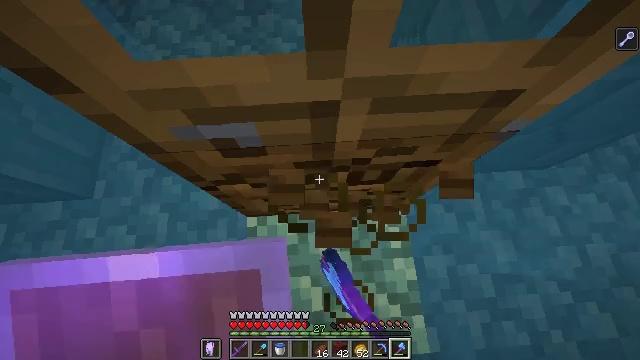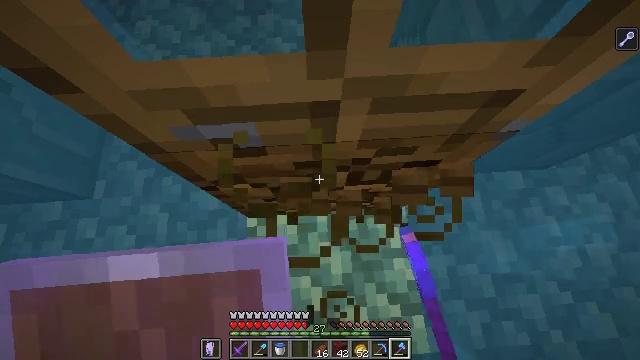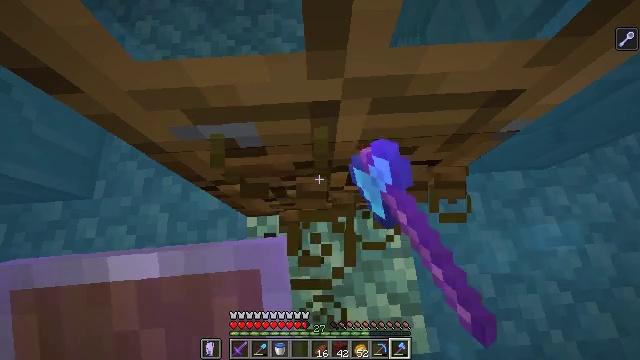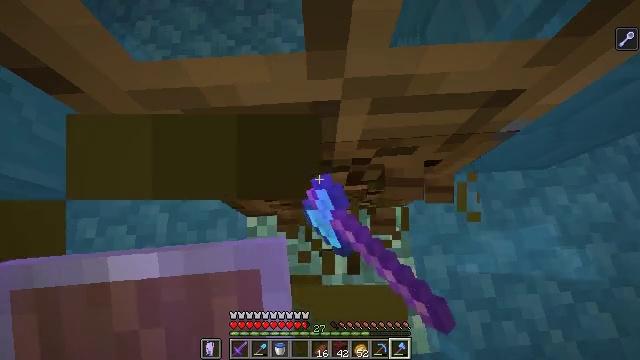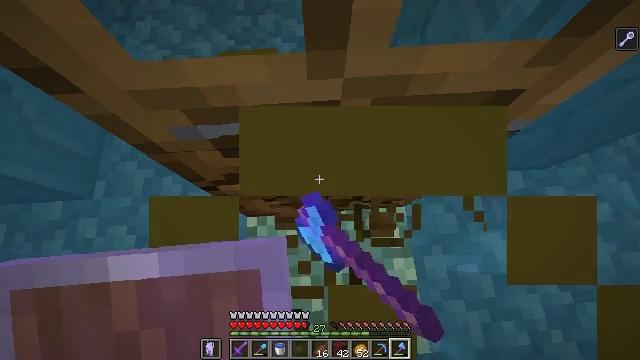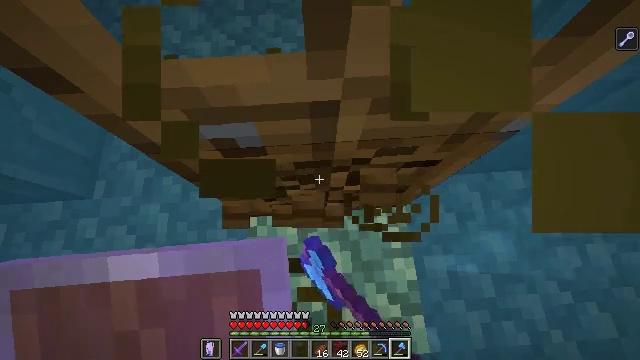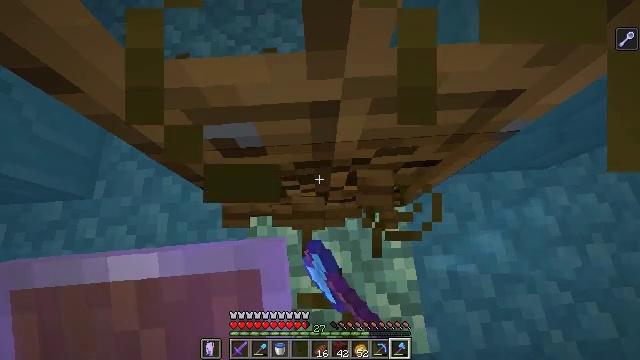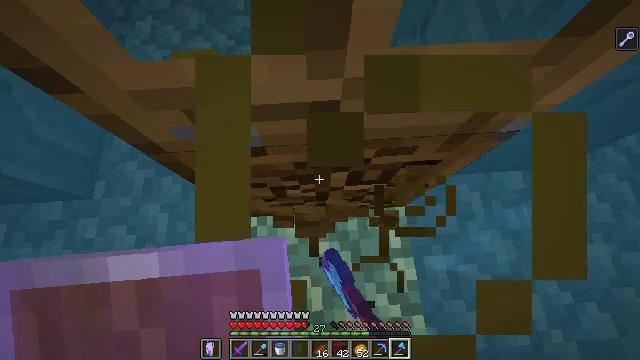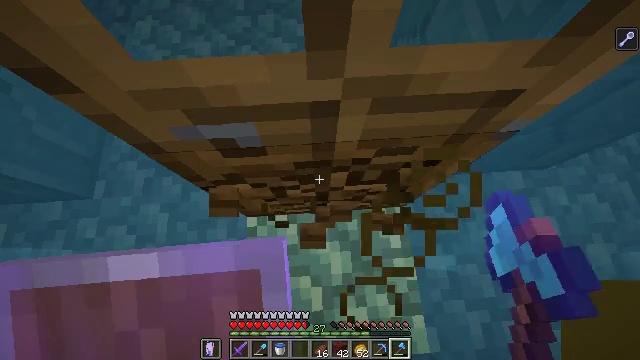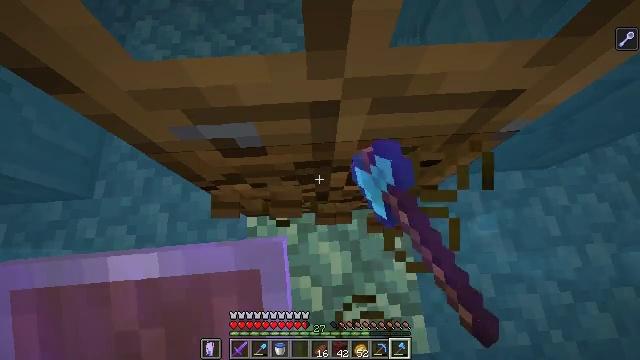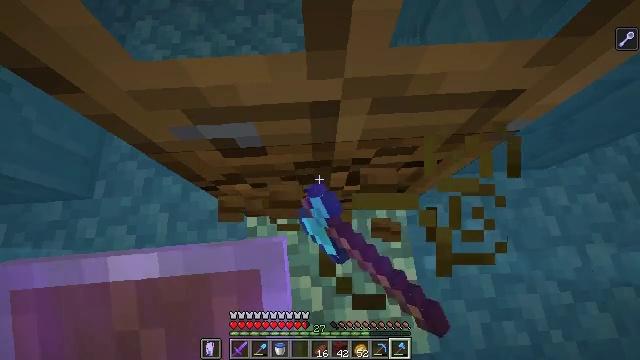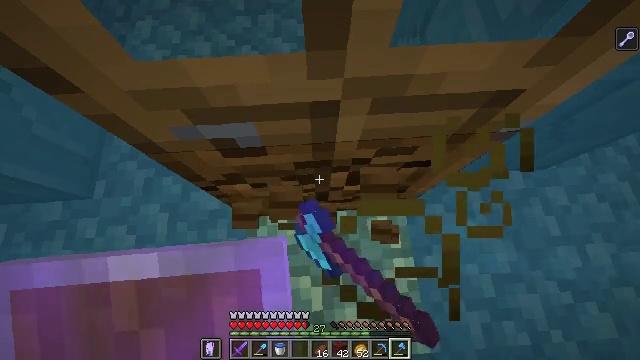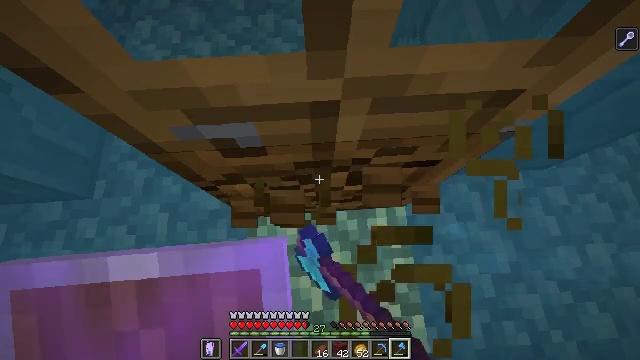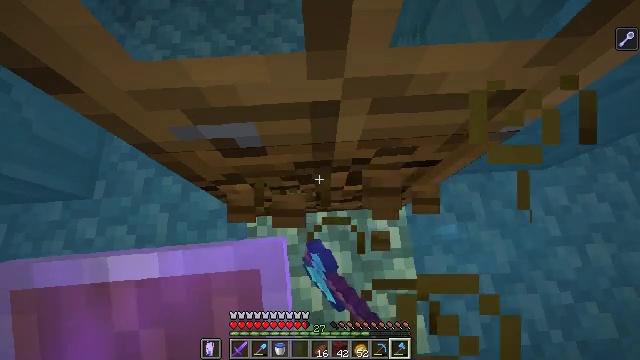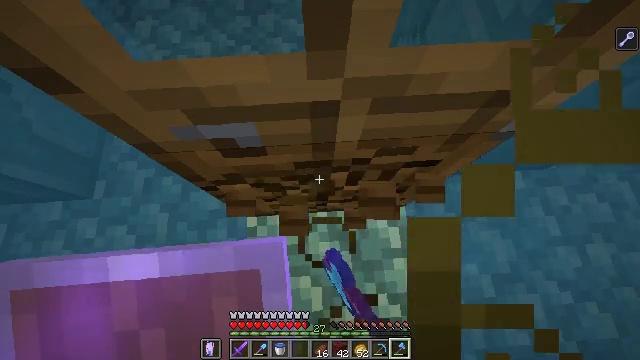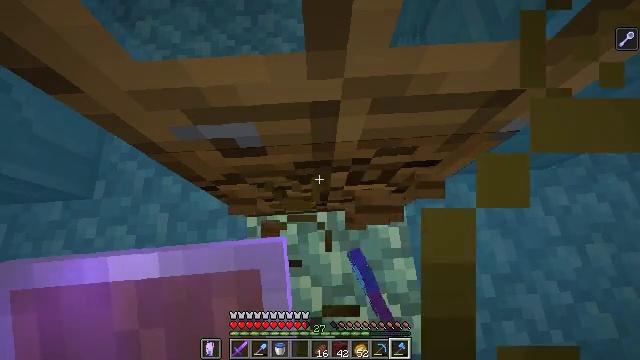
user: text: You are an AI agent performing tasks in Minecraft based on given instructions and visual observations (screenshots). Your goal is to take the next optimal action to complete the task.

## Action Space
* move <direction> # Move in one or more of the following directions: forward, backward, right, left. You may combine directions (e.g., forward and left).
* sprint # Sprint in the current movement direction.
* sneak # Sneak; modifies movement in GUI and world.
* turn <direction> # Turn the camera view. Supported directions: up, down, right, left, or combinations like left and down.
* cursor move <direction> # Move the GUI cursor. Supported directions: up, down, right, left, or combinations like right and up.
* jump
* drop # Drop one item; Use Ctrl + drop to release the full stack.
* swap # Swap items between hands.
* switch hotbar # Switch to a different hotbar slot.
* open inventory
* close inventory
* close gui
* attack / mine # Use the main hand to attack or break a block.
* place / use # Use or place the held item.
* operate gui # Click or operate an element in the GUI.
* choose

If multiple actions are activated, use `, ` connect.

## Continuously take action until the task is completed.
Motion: motion action
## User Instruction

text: Remove the oak door from its frame.
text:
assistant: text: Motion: attack / mine
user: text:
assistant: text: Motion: attack / mine
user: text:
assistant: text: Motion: attack / mine
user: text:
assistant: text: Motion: attack / mine
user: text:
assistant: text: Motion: attack / mine
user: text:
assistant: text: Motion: attack / mine
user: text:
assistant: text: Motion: attack / mine
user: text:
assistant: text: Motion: attack / mine
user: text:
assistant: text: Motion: attack / mine
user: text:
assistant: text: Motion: attack / mine
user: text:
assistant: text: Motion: attack / mine
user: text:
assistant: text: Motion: attack / mine
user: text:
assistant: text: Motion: attack / mine
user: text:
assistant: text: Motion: attack / mine
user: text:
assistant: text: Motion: attack / mine
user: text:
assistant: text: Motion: attack / mine
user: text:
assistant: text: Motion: attack / mine
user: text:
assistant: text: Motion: attack / mine
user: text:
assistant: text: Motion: attack / mine
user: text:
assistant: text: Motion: attack / mine
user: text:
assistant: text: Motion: attack / mine
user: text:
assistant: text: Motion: attack / mine
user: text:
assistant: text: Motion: attack / mine
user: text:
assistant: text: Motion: attack / mine
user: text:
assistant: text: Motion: attack / mine
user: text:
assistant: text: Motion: attack / mine
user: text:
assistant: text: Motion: attack / mine
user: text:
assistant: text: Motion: attack / mine
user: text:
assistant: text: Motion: attack / mine
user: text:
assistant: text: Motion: attack / mine